Question: I have data Visitor in listview.
my xaml is
'''
<ListView x:Name="listVisitor" ItemsSource="{Binding}" HorizontalAlignment="Left"
Height="582" Margin="110,65,0,0" VerticalAlignment="Top" Width="924"
Grid.ColumnSpan="3" />'
<Button Content="Delete Visitor" Name="Delete" Foreground="white"
HorizontalAlignment="Left" Margin="236,674,0,0" VerticalAlignment="Top"
Width="310" Height="30" Background="#FF1CA0B7" Grid.Column="1"
Click="Delete_Click"/>'
'''
I already make connection to database and create code to delete data visitor
'''
private void Delete_Click(object sender, RoutedEventArgs e)'
{
if (listVisitor.SelectedItems.Count > 0)
{
var connectionString = new ConnectionString();
var conn = new SqlConnection(connectionString.ViMS_LOCAL());
DataRowView drv = (DataRowView)listVisitor.SelectedItem;
string visitorno = drv.Row[0].ToString();
conn.Open();
SqlCommand cmd = new SqlCommand("Delete FROM dbo.[Visitor.Profile] Where VisitorNo=@VisitorNo");
SqlDataAdapter sda = new SqlDataAdapter(cmd);
cmd.Parameters.AddWithValue("@VisitorNo", visitorno);
cmd.ExecuteNonQuery();
BindData();
}
}
'''

It display error ExecuteNonQuery: Connection property has not been initialized.
How to solve this problem
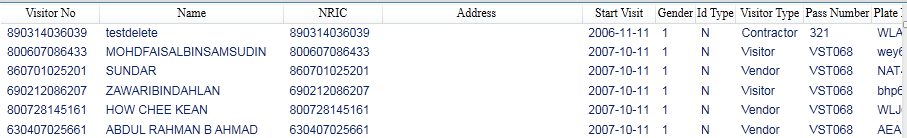
Answer: You have to set the 'Connection' property of the 'SqlCommand' object before calling 'ExectueNonQuery()'. For example:
'''
conn.Open()
SqlCommand cmd = new SqlCommand("Delete FROM dbo.[Visitor.Profile] Where VisitorNo=@VisitorNo");
cmd.Parameters.AddWithValue("@VisitorNo", visitorno);
cmd.Connection = conn; // <- Set the connection
cmd.ExecuteNonQuery();
'''
or you can pass it in the constructor:
'''
SqlCommand cmd = new SqlCommand(
"Delete FROM dbo.[Visitor.Profile] Where VisitorNo=@VisitorNo",
conn);
'''